Interaction volume radius: 10 \u00c5
Interaction volume height: 10 \u00c5
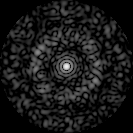
Disorder parameter: 0.8181